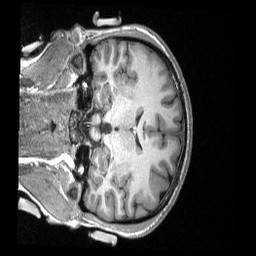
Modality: T1w
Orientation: coronal
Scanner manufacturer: siemens
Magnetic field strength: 3 T
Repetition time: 2.3 s
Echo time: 0.00308 s